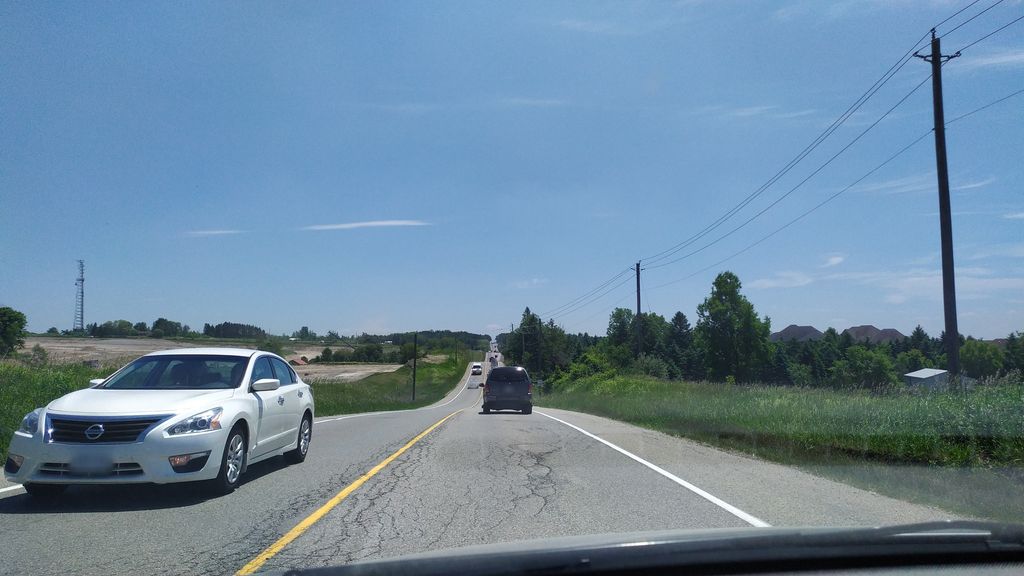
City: kitchener-waterloo